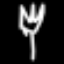
Label: fork